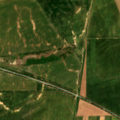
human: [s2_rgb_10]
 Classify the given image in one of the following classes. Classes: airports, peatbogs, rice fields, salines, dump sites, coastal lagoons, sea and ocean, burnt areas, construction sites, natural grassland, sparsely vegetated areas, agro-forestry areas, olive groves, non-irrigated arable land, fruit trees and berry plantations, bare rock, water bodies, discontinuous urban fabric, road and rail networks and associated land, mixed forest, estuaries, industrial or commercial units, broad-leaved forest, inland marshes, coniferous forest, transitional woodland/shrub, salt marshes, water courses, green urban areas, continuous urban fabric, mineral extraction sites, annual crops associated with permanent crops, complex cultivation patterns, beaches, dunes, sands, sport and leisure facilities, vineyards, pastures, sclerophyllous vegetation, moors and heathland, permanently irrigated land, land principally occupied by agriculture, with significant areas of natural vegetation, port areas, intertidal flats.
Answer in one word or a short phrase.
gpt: non-irrigated arable land